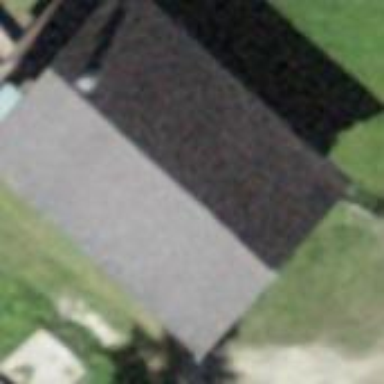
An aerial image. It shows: Hut.